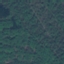
Land use / land cover class: Forest